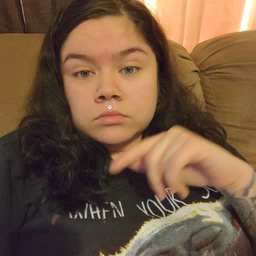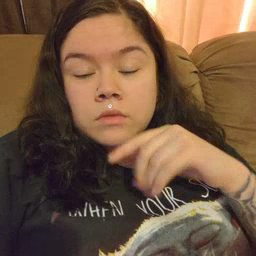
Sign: lion